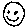
Label: smiley face